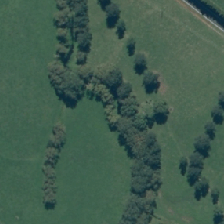
Land cover: deciduous_hardwood